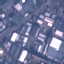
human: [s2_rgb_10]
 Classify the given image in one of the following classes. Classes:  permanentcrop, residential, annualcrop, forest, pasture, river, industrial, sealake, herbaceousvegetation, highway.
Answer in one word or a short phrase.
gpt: Industrial